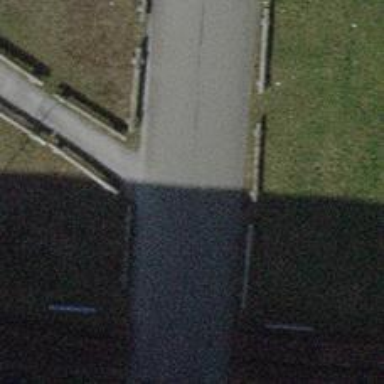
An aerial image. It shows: Path surfaced with fine gravel.